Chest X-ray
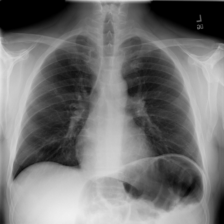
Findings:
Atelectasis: negative
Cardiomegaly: negative
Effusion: negative
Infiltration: negative
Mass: negative
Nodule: negative
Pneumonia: negative
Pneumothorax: negative
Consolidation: negative
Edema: negative
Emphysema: negative
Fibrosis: negative
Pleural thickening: negative
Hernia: negative